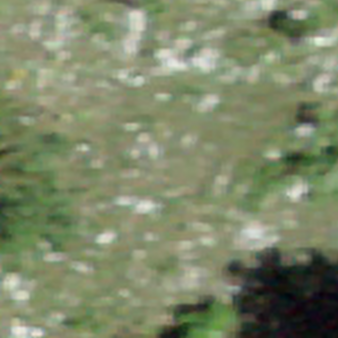
Label: other